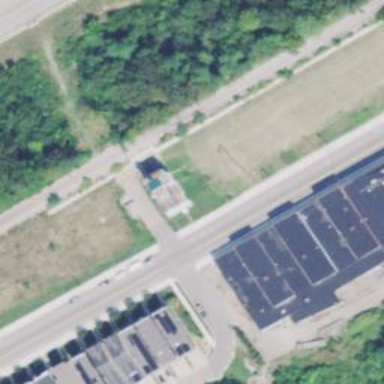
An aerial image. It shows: Alleyway designated as service road.